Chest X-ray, PA view. Patient: 52 years old, sex M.
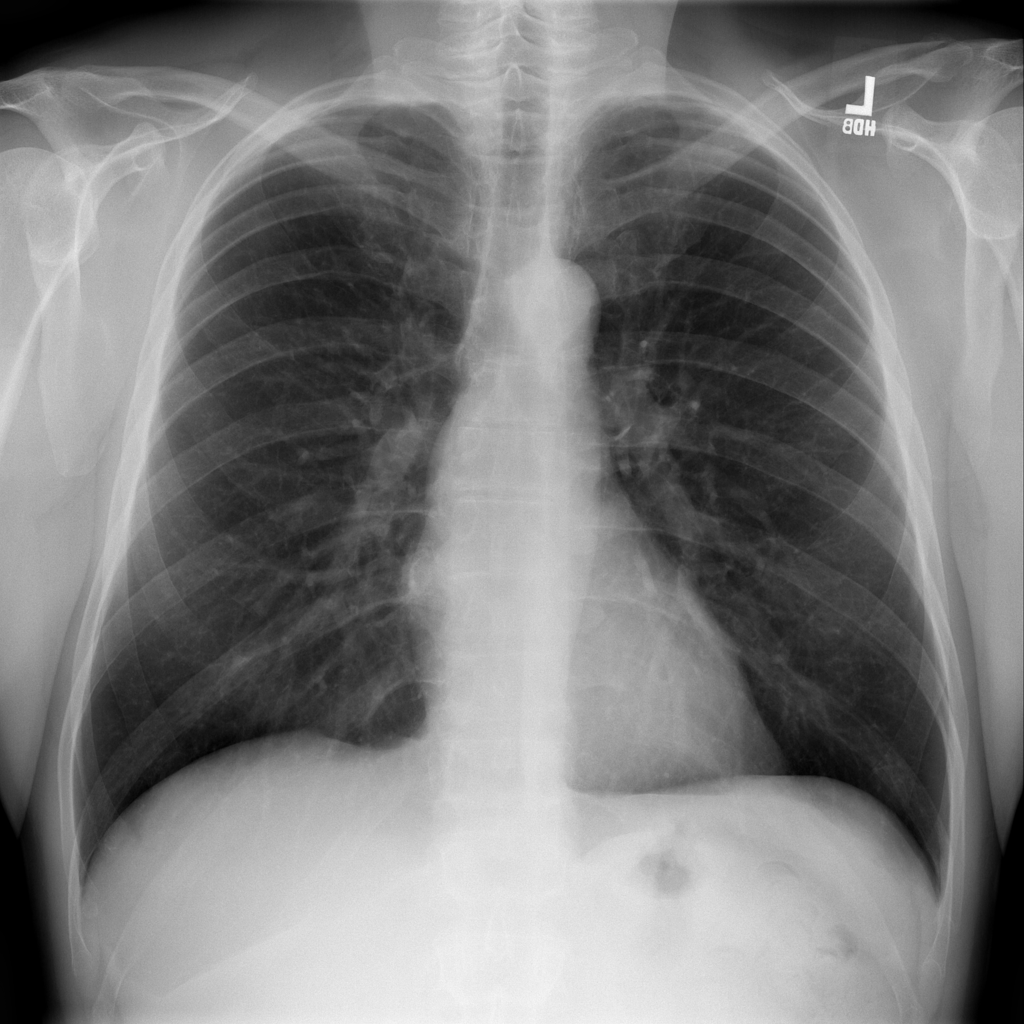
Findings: No Finding